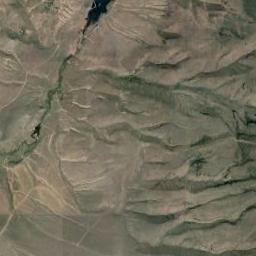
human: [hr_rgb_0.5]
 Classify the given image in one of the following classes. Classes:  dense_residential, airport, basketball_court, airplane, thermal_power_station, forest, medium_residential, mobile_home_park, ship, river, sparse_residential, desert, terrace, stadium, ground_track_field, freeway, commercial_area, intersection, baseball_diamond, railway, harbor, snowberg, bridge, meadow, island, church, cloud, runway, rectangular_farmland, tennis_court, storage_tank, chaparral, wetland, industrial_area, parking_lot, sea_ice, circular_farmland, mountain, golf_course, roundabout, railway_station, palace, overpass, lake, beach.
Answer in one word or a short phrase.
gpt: mountain